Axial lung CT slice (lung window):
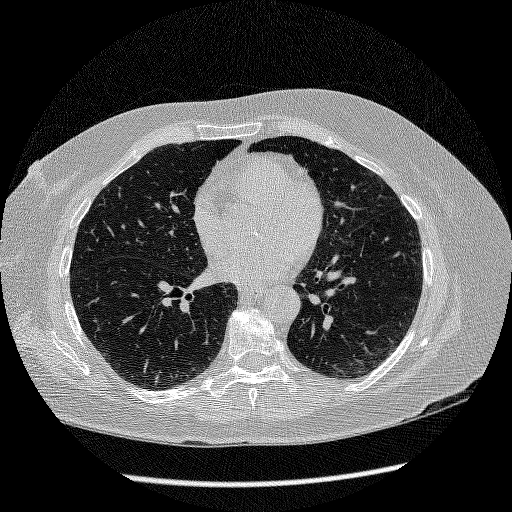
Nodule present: no